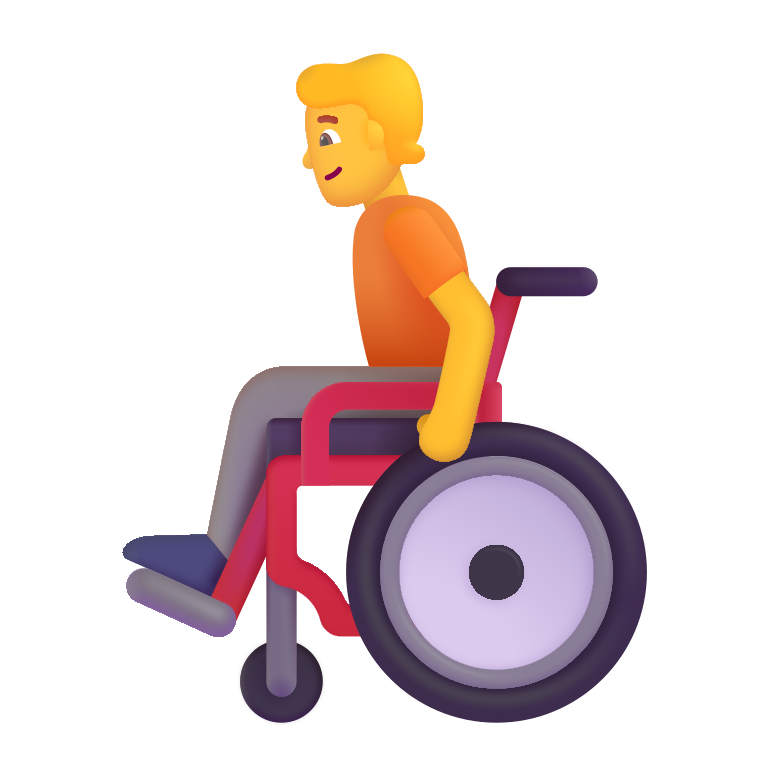
person in manual wheelchair color default